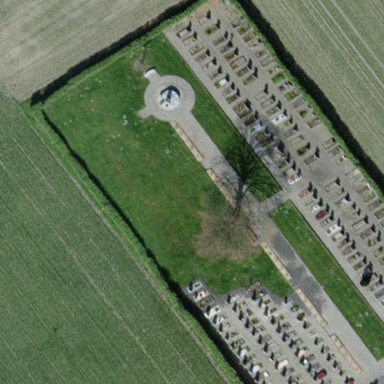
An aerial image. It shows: Cemetery.